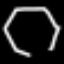
Label: octagon